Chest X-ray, PA view. Patient: 50 years old, sex F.
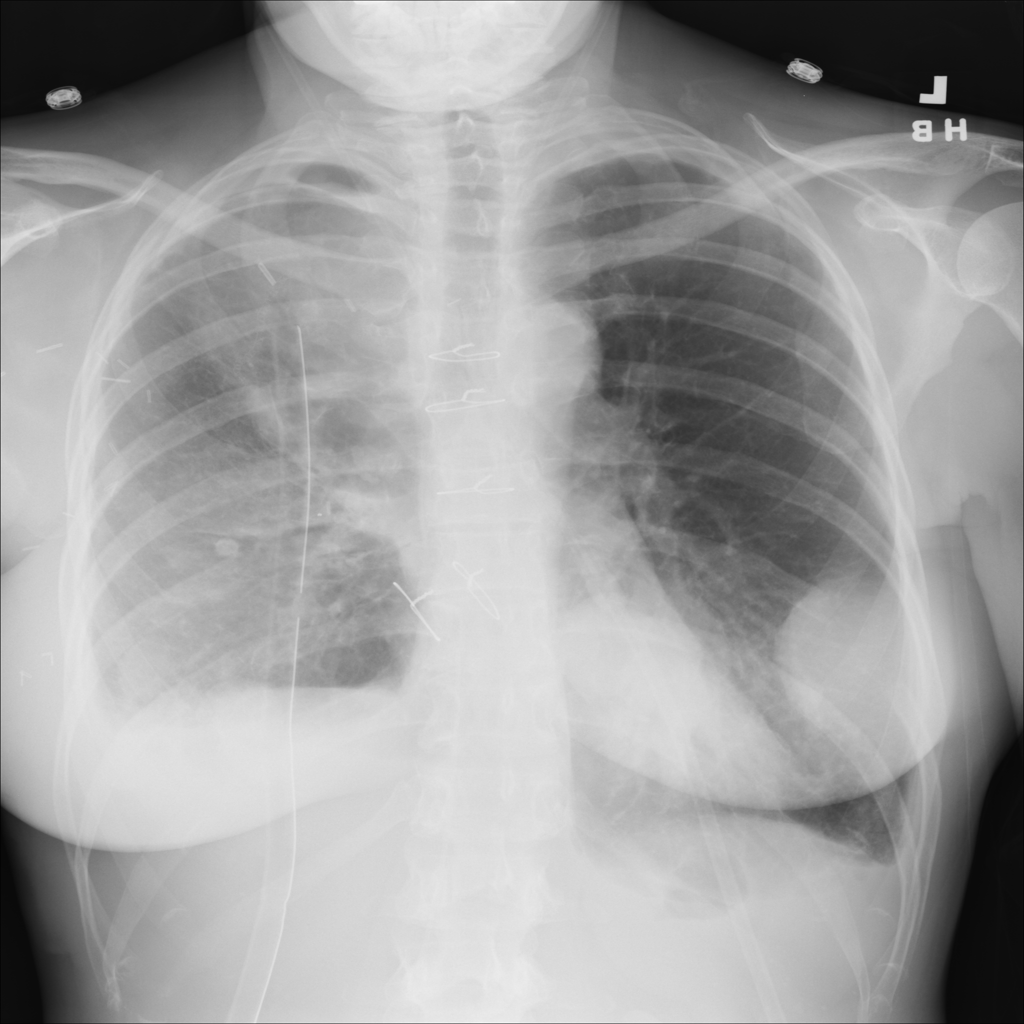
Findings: Effusion, Mass, Pleural_Thickening, Pneumothorax